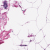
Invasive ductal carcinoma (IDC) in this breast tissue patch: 0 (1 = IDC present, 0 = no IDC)